Interaction volume radius: 5 \u00c5
Interaction volume height: 50 \u00c5
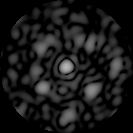
Disorder parameter: 0.4344